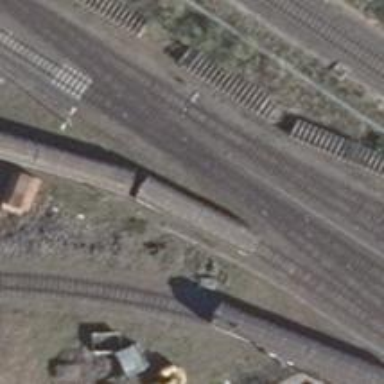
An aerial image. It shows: Railway switch.